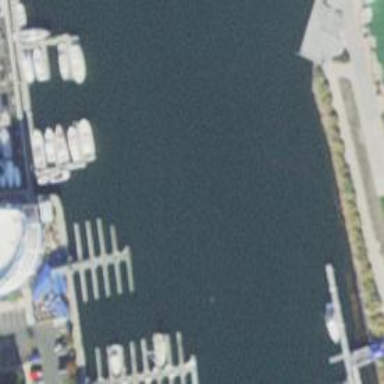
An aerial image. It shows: Man-made pier.